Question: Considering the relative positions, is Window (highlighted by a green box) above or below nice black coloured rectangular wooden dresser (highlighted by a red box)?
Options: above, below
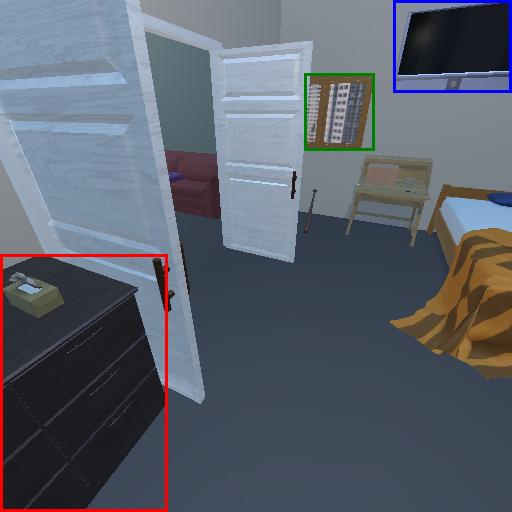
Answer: above